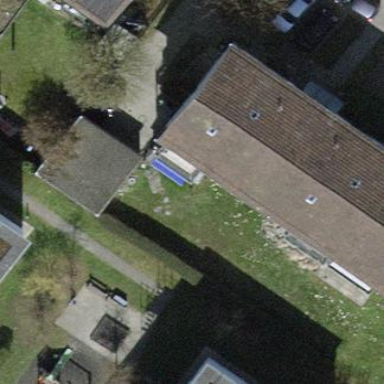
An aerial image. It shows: Gabled roof building with tile roofing. It consists of apartments.